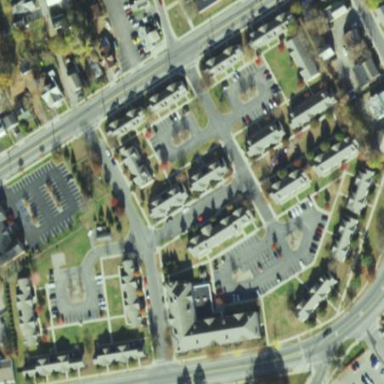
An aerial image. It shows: Residential area with apartments.